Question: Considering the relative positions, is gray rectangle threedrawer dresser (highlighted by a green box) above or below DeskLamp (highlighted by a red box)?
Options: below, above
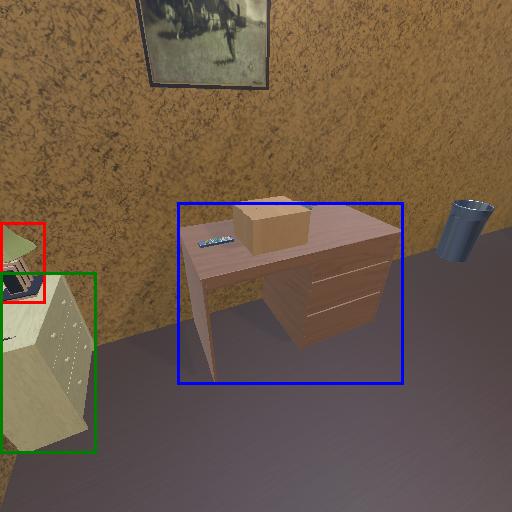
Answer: below